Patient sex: M
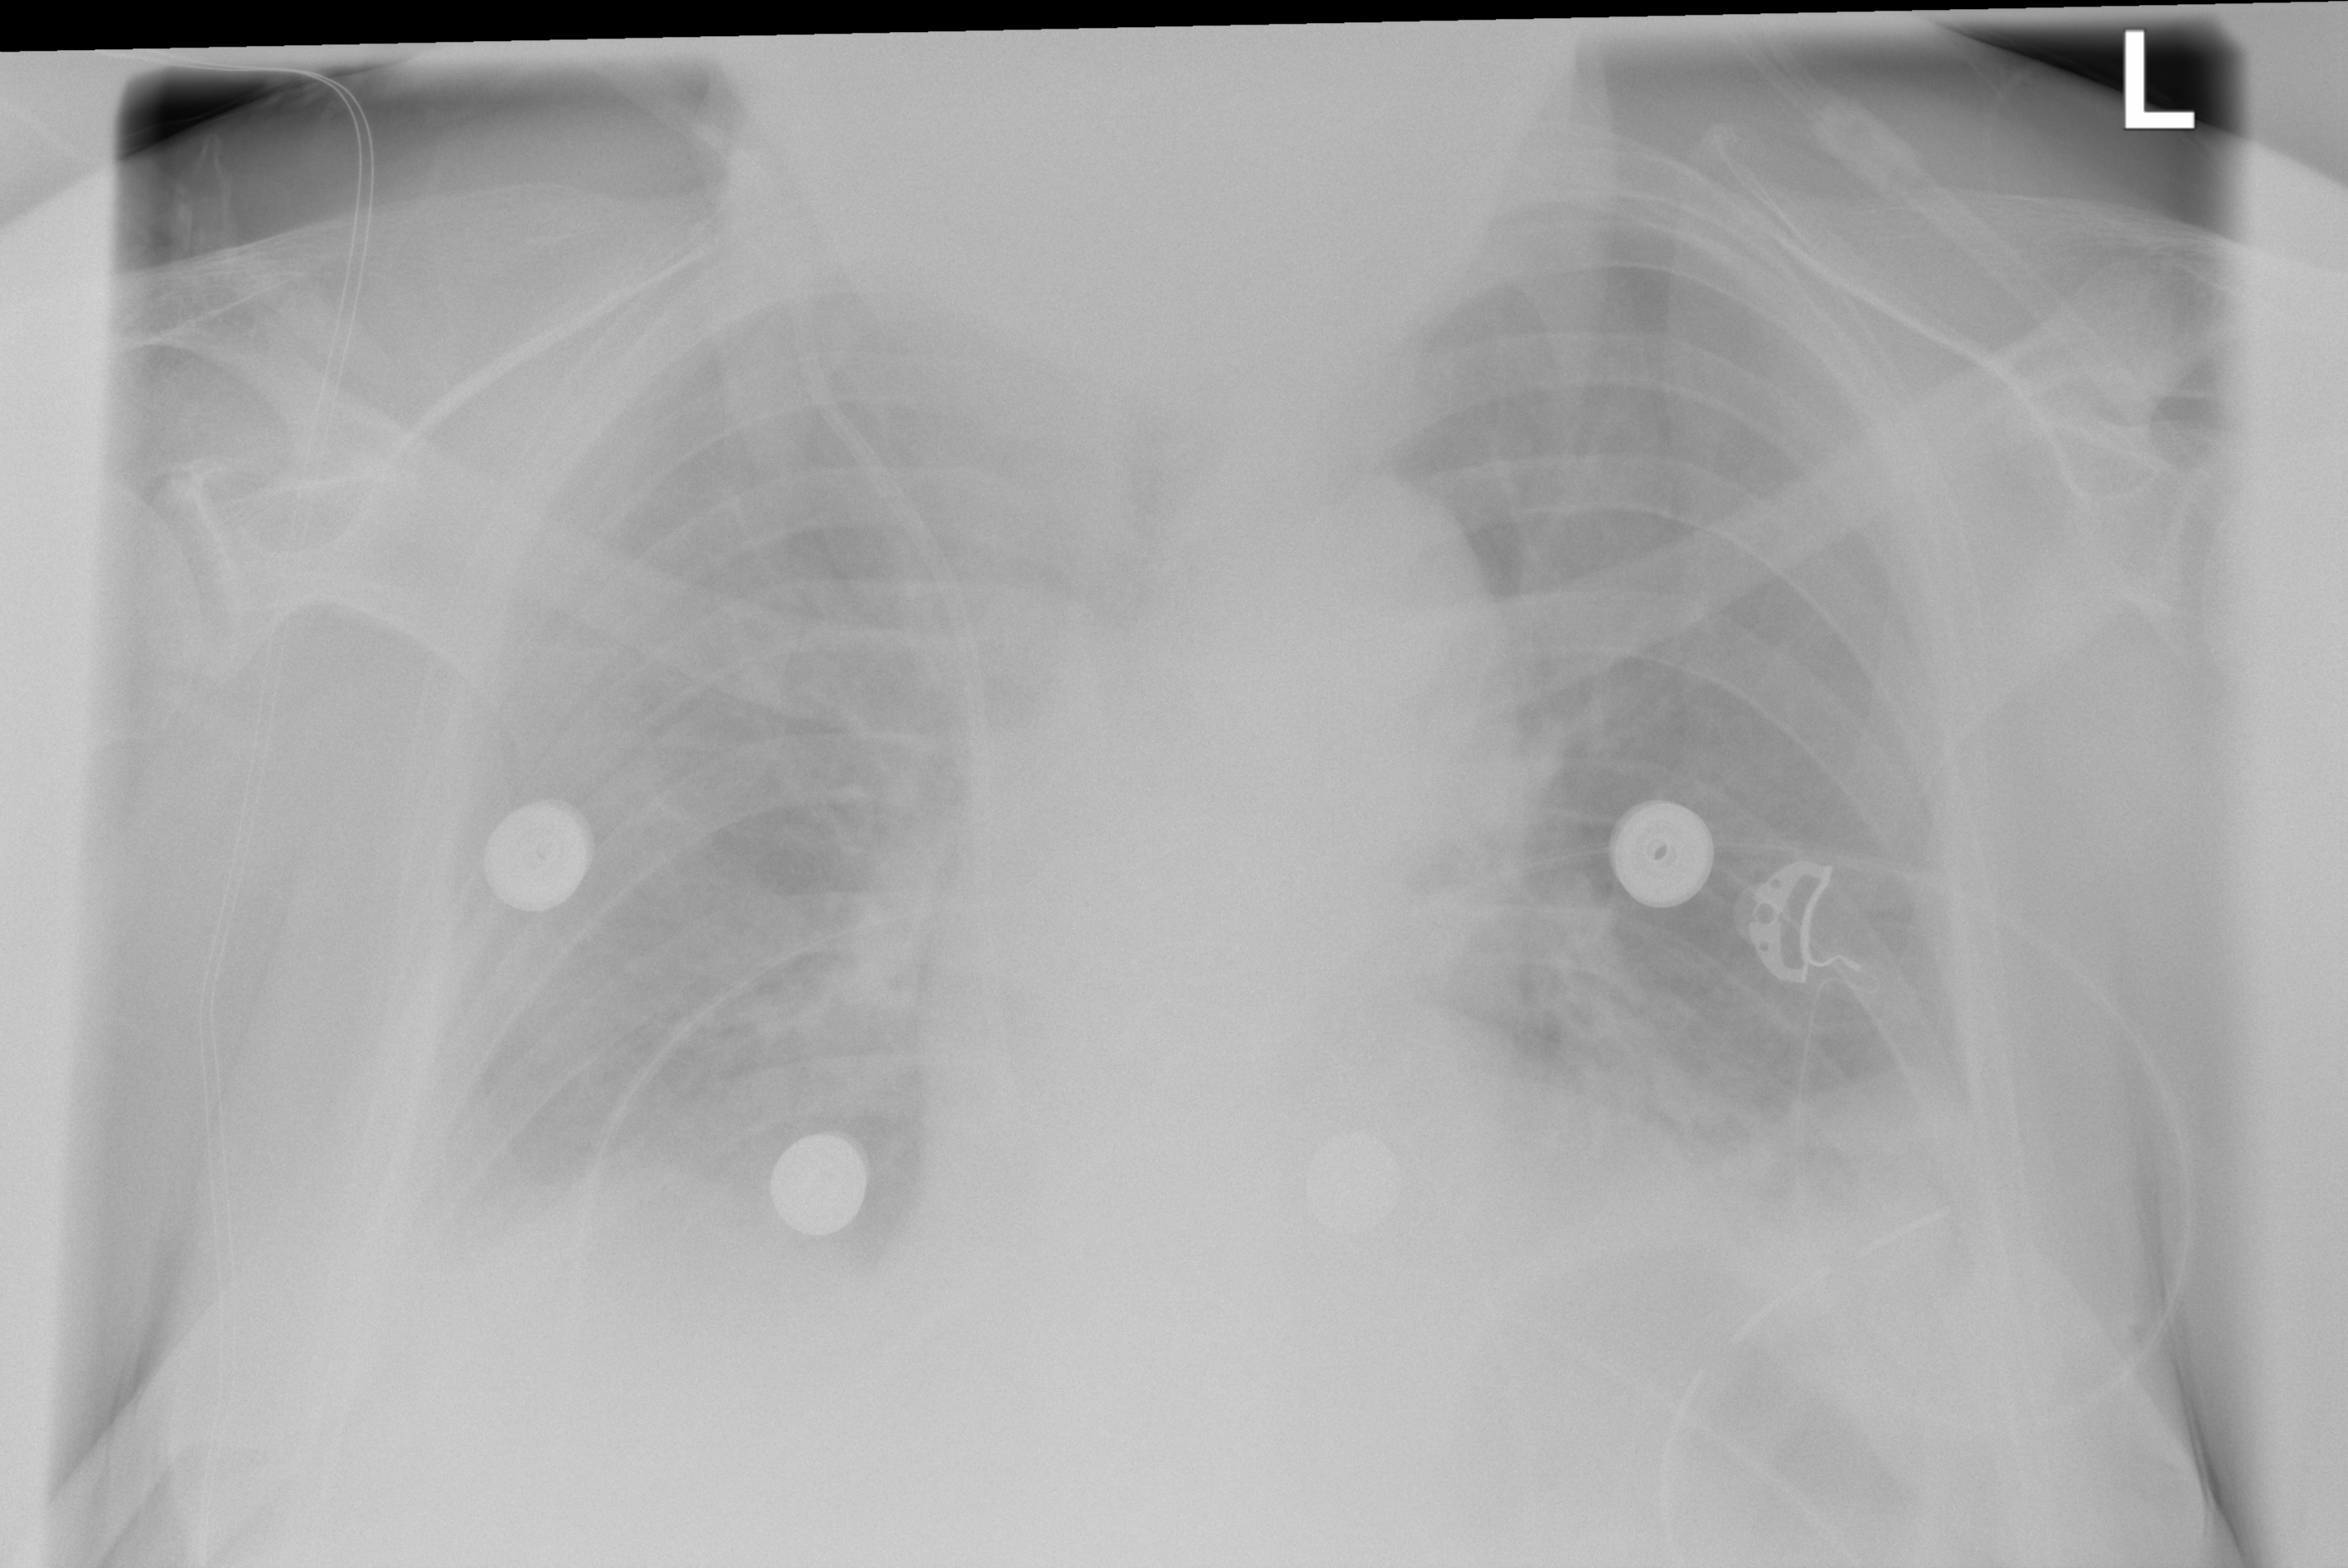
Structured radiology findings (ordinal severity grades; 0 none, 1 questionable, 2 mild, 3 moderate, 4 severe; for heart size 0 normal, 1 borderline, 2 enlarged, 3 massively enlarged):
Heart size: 0
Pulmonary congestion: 0
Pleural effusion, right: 2
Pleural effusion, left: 2
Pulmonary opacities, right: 0
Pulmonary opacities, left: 0
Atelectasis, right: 3
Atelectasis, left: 2